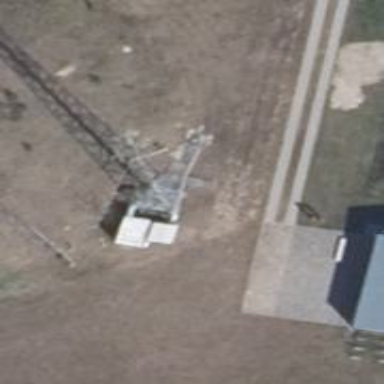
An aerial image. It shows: Communication mast tower.